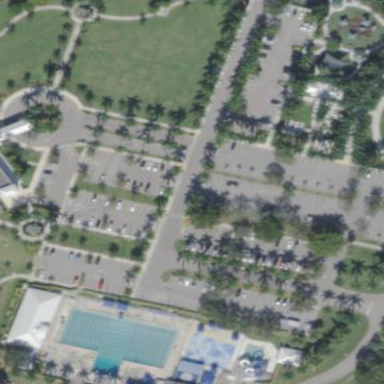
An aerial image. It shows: Park.